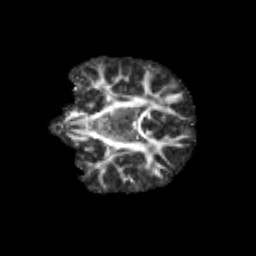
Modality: FA
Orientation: coronal
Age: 9
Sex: female
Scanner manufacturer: siemens
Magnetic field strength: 3 T
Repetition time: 3.8 s
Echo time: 0.07 s